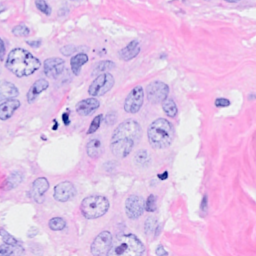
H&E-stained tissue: Breast